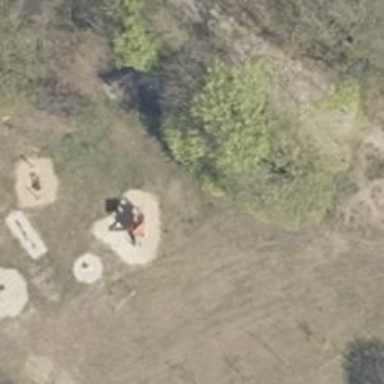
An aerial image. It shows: Playground with various play structures.